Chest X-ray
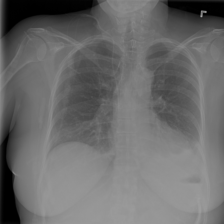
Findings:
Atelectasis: positive
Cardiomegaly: negative
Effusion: negative
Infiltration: negative
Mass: negative
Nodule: negative
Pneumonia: negative
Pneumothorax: negative
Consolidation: positive
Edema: negative
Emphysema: negative
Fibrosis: negative
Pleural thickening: negative
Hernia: negative